Interaction volume radius: 5 \u00c5
Interaction volume height: 20 \u00c5
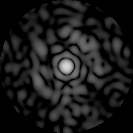
Disorder parameter: 0.8613